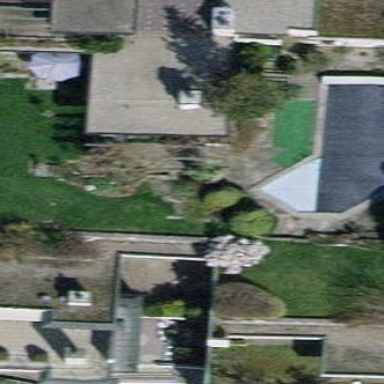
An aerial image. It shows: Terrace building.